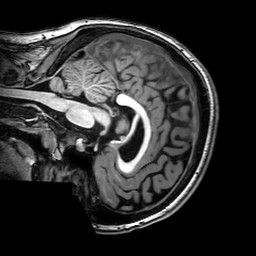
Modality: T1w
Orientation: sagittal
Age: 21
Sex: female
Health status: healthy
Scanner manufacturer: philips
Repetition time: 0.008236 s
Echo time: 0.00378 s